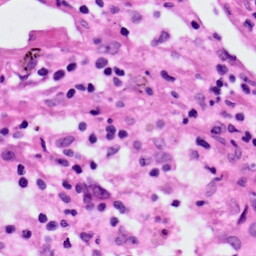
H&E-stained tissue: Lung